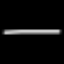
Label: line